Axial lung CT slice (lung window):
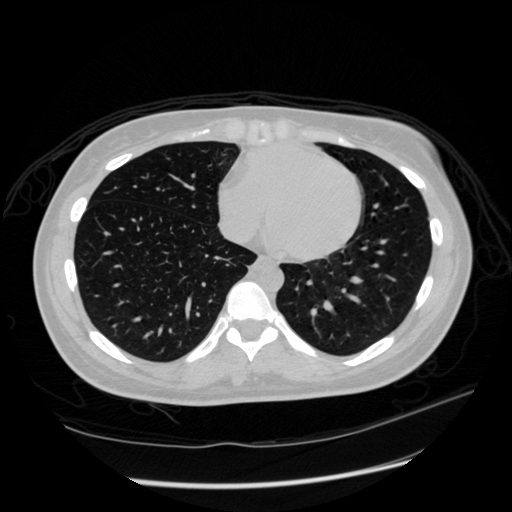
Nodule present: no